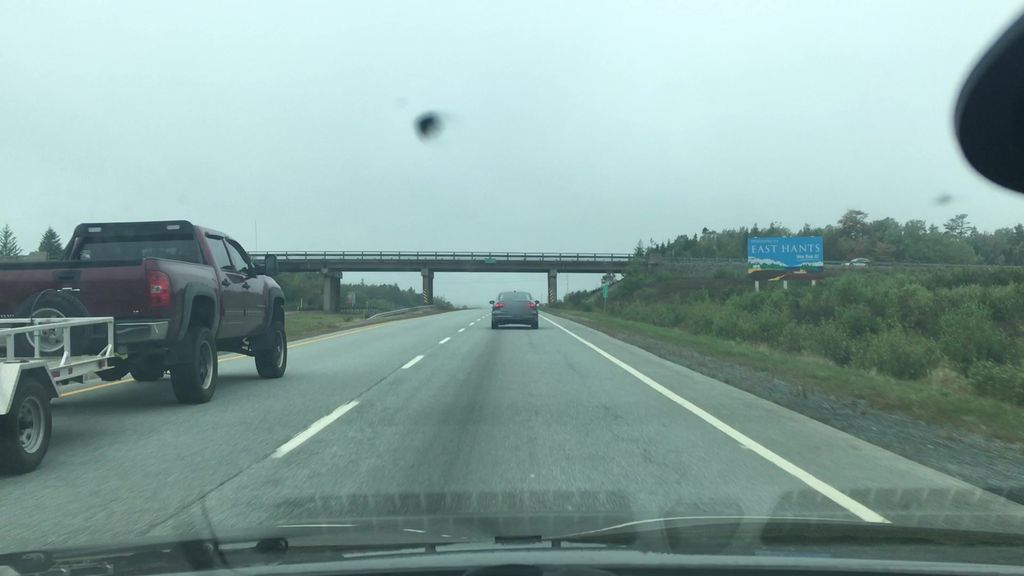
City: halifax